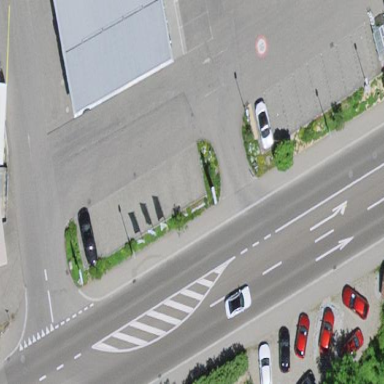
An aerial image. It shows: Street-side parking area.